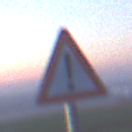
Verkehrszeichen: Gefahrenstelle
Umgebung: Outdoor, Nature
Tageszeit: SunriseSunset
Wetter: Clear
Licht: Natural
Jahreszeit: NotSpecified
Kontrast: LowContrast